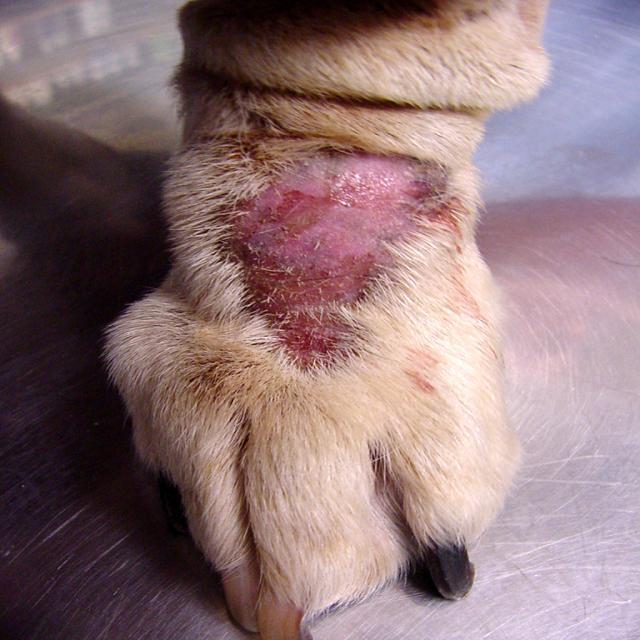
Canine dermatitis — inflammation of the skin presenting with erythema, pruritus, papules, and excoriation. May be allergic, contact, or atopic in origin.